Interaction volume radius: 5 \u00c5
Interaction volume height: 25 \u00c5
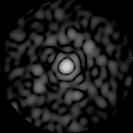
Disorder parameter: 0.8511